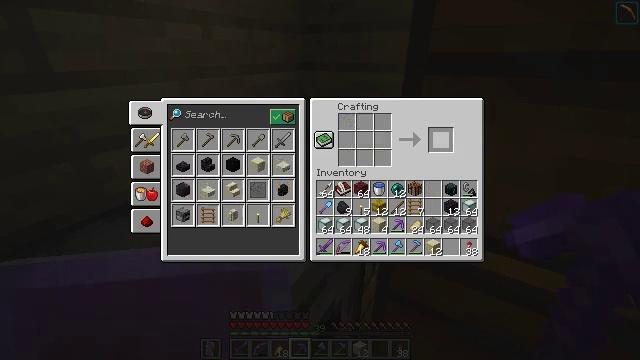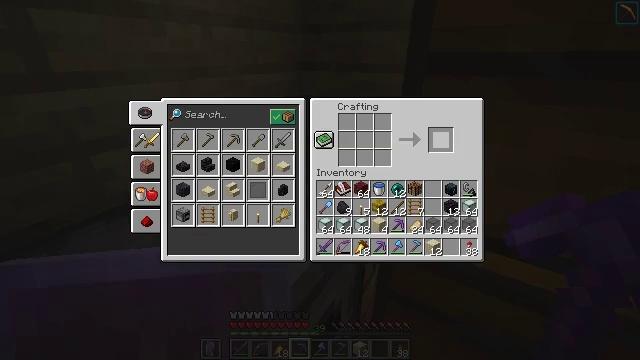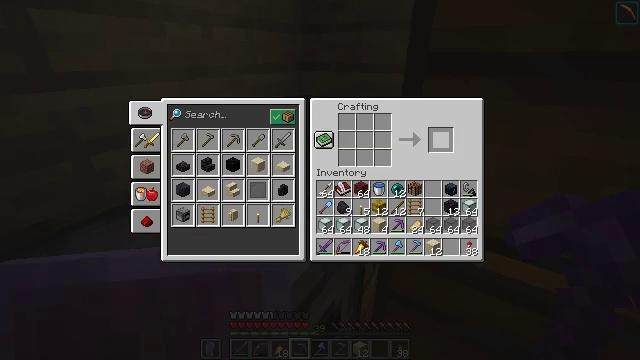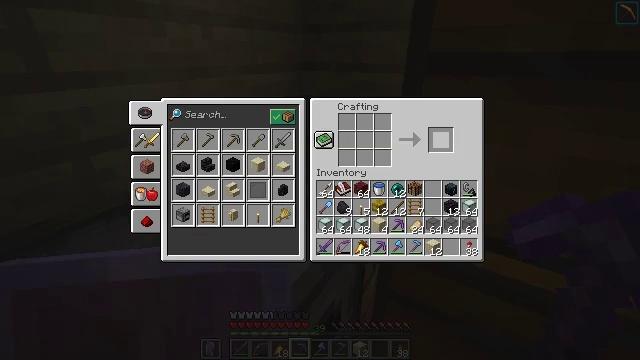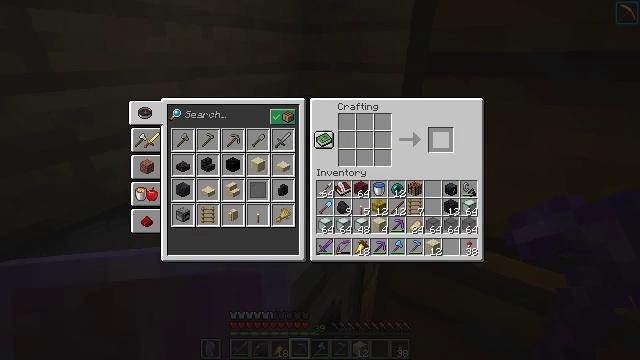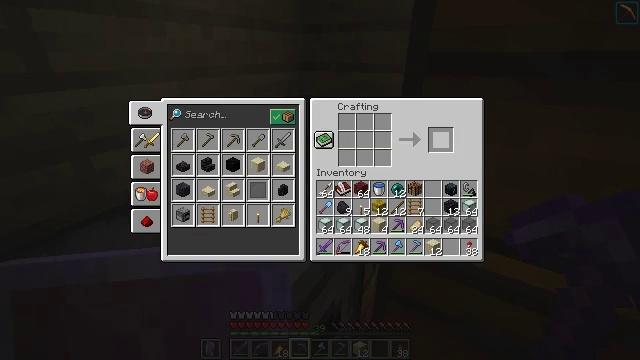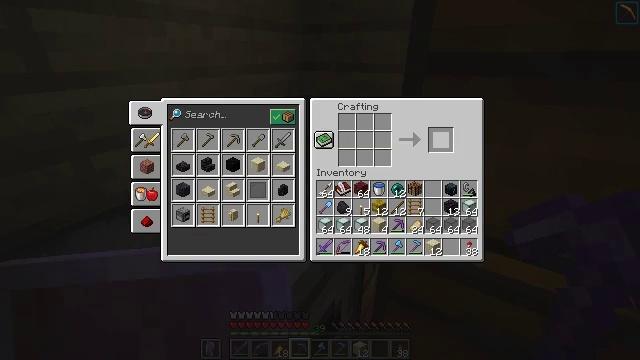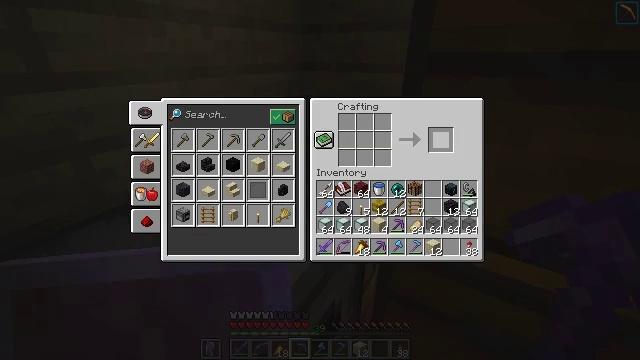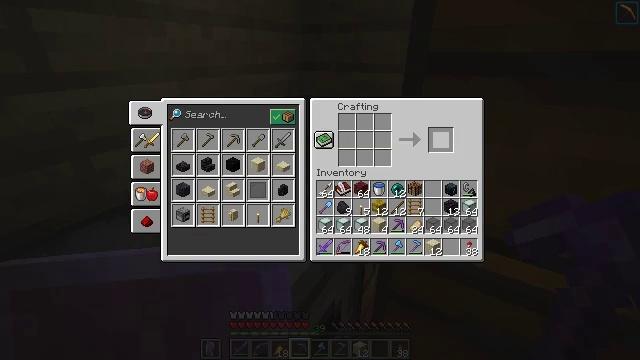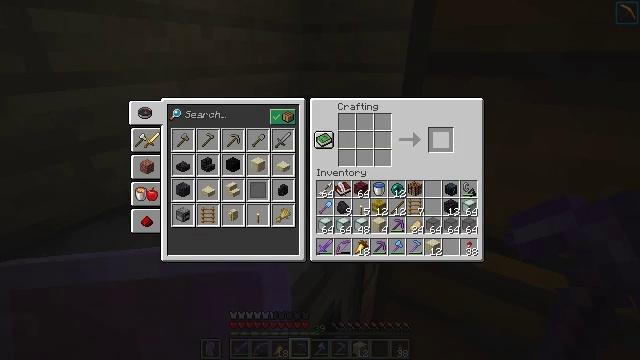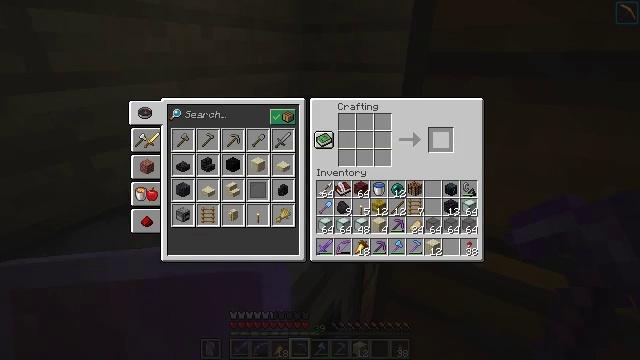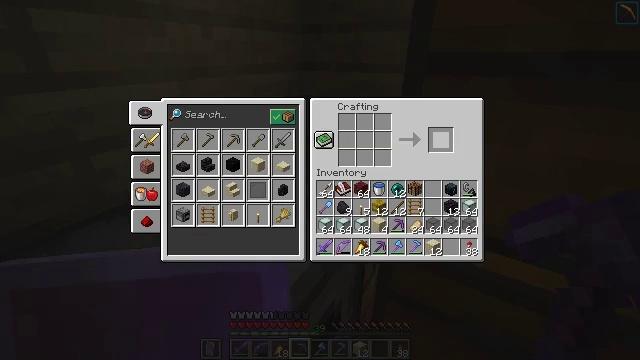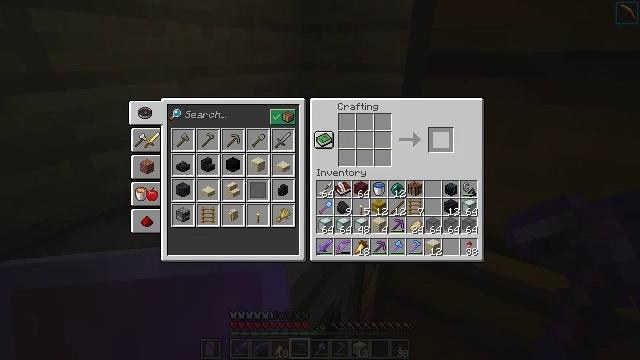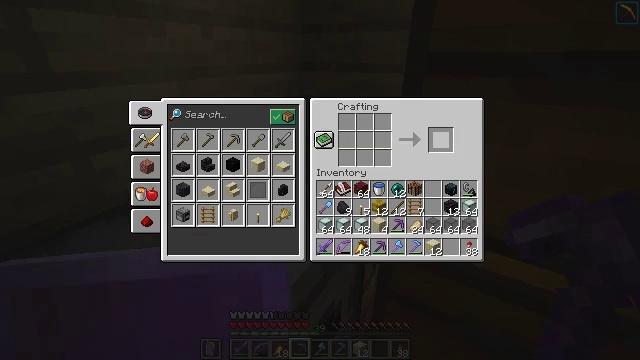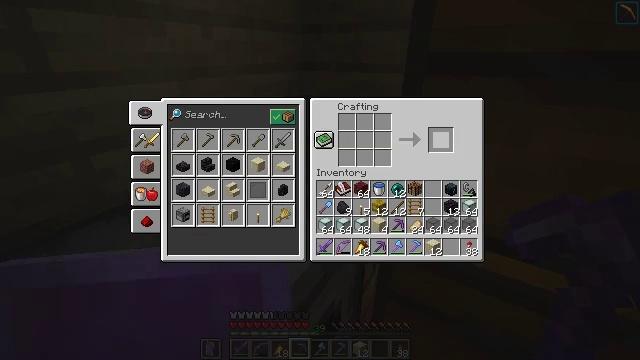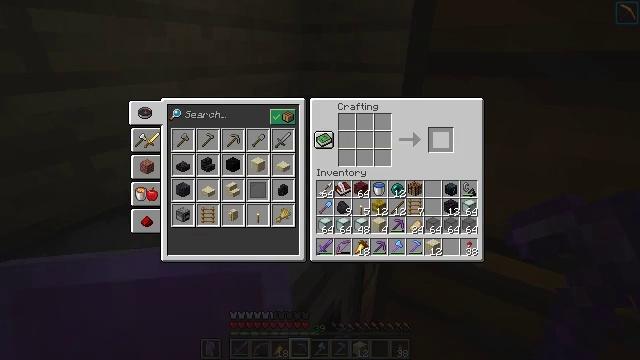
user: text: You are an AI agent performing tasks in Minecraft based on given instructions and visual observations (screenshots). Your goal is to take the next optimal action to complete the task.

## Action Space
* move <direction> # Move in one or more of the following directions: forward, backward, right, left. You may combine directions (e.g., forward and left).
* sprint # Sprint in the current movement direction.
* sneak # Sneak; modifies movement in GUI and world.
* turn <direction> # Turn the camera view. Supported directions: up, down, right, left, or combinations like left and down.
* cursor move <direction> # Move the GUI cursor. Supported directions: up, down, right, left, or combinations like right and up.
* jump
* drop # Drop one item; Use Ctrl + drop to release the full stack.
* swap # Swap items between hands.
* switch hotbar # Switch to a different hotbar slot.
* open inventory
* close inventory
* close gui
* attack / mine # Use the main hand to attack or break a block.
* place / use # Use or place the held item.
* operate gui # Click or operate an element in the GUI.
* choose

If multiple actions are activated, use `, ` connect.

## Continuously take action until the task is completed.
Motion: motion action
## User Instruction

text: craft item air
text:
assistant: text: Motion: sneak, operate gui, open gui
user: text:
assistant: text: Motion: sneak, operate gui
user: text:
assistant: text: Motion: sneak, operate gui
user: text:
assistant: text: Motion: sneak, operate gui
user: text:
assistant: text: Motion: sneak, operate gui
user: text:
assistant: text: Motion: sneak
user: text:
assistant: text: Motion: no_op
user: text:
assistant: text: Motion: no_op
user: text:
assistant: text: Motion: no_op
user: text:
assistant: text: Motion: no_op
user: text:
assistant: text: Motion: no_op
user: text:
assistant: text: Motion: no_op
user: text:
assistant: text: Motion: no_op
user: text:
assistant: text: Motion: no_op
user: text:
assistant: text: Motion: no_op
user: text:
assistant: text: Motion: no_op
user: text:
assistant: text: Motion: no_op
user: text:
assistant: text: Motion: no_op
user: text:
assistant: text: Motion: no_op
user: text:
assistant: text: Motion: no_op
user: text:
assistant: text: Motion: no_op
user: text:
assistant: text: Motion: no_op
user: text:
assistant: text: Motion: no_op
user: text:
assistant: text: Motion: no_op
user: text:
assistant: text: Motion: close gui
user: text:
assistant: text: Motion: no_op
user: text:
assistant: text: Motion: no_op
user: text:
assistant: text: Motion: turn left
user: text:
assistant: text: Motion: turn left and up
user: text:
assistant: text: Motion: turn left and up